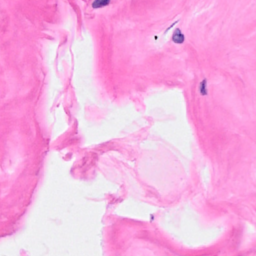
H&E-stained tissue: Breast